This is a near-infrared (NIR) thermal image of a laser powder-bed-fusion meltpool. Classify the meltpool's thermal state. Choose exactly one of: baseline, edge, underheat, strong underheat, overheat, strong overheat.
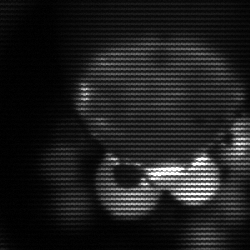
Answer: edge